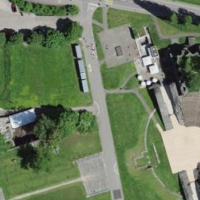
EUNIS habitat code: 55
Species observed at this site:
Pernis apivorus
Corvus corone
Hirundo rustica
Porcellio scaber
Pica pica
Passer domesticus
Cornus sanguinea
Carduelis carduelis